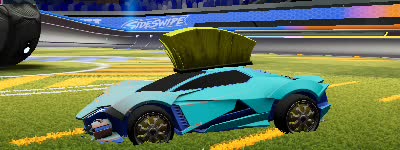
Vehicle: werewolf